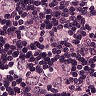
Metastatic tissue present: yes